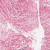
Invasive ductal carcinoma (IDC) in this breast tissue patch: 0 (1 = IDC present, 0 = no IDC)